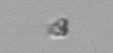
Label: detritus